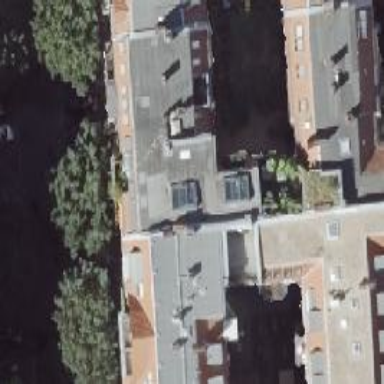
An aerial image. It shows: Residential building with double saltbox roof shape.